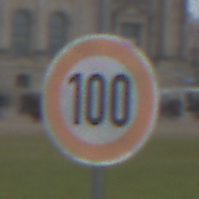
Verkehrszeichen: Geschwindigkeit100
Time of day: Midday
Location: Outdoor (Suburban)
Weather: Overcast
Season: NotSpecified
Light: Natural